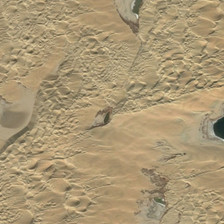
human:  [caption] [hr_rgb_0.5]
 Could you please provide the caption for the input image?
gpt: many ripples are in a piece of yellow desert .

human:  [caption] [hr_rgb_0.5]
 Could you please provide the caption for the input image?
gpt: many ripples are in a piece of yellow desert .

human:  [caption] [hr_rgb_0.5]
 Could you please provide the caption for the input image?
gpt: many ripples are in a piece of yellow desert .

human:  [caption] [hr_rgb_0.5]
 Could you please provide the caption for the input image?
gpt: many ripples are in a piece of yellow desert .

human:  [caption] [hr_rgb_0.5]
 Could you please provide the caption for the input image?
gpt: many ripples are in a piece of yellow desert .